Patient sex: F
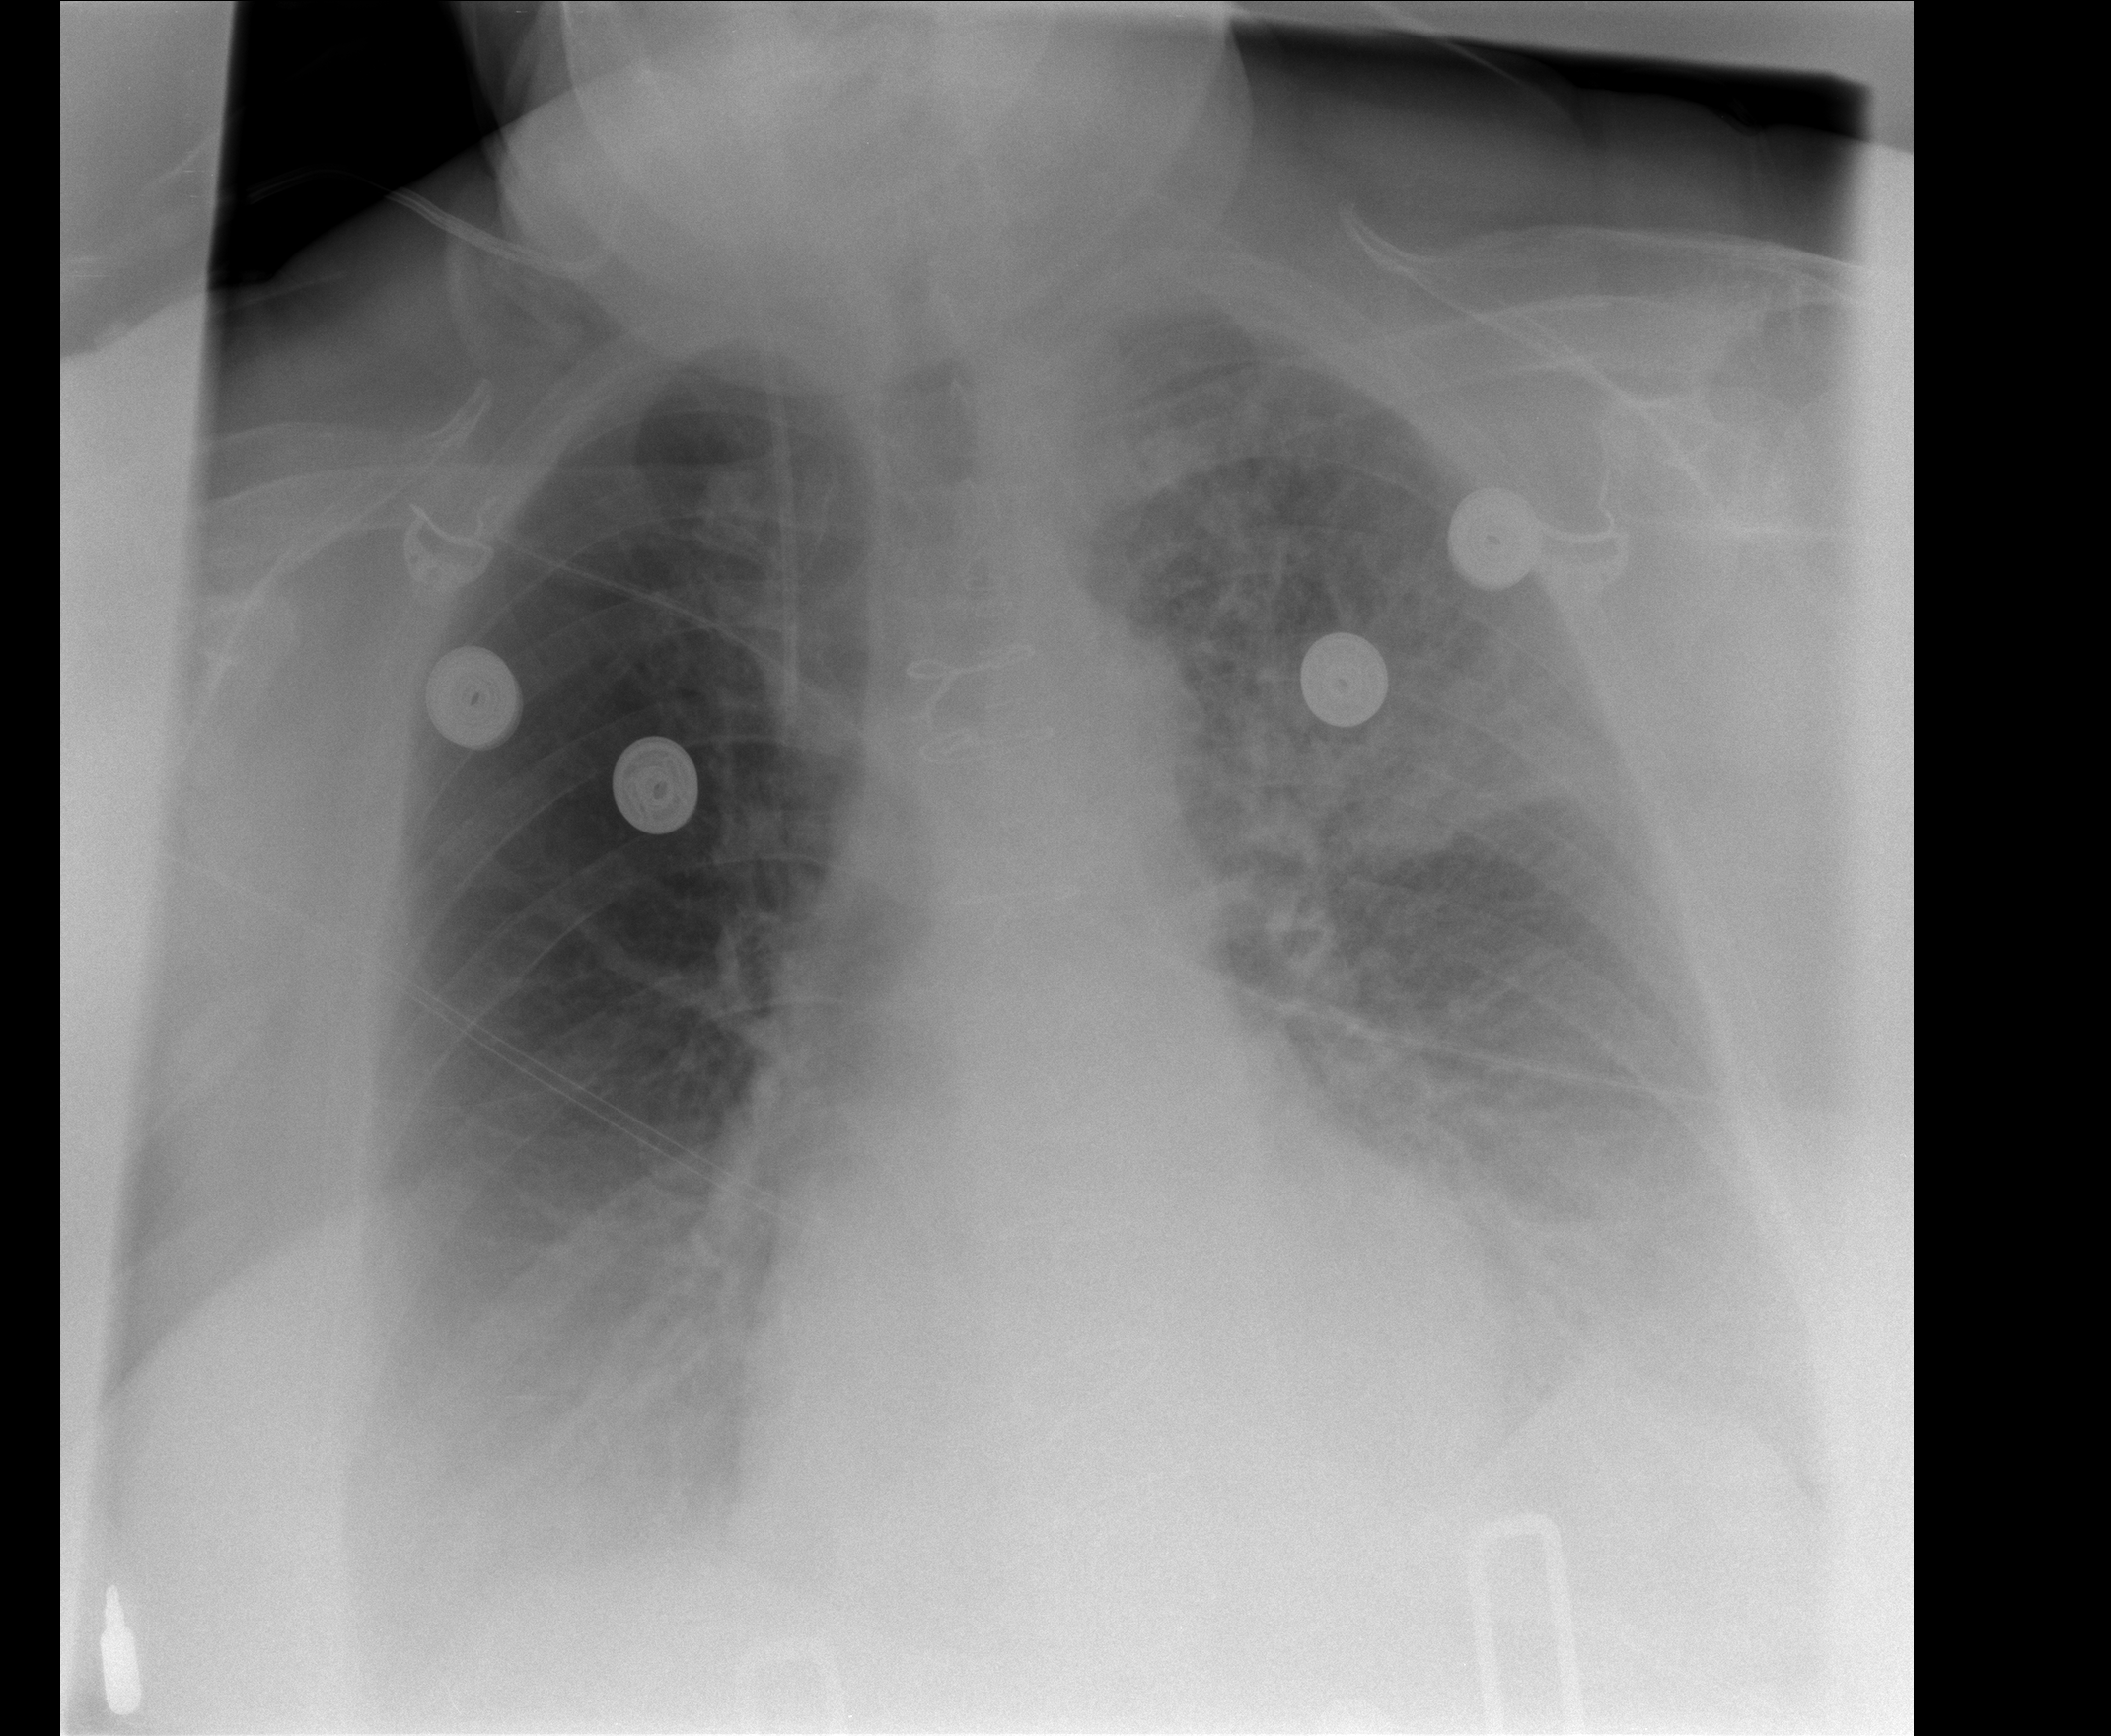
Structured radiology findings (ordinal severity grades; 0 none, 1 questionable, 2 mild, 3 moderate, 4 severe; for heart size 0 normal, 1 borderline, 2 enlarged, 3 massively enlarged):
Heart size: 0
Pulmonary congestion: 3
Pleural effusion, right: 2
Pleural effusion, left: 2
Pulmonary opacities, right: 2
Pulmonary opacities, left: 3
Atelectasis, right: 0
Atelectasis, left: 2